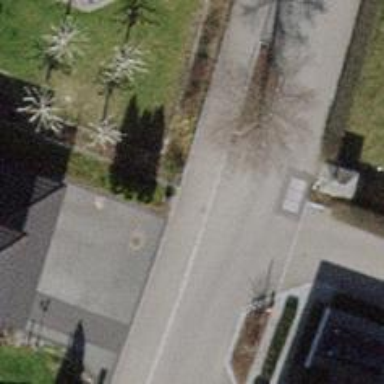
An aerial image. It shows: Residential road with asphalt surface. There is sidewalk on the left side.